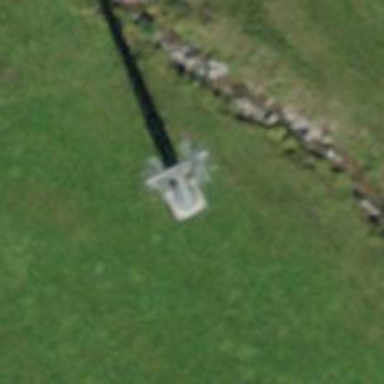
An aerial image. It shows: Pylon used for aerialway.